Field crop: maize
Growth stage: 2
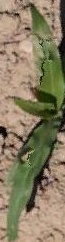
Species: maize